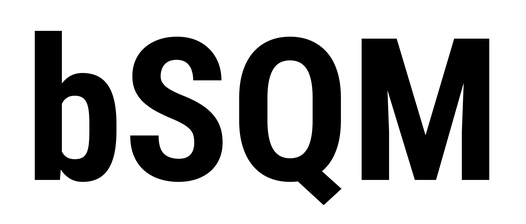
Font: Roboto_Condensed_Bold